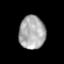
Tissue: prostate
Cell type: T cells
Senescence score: 0.3231
Nuclear area (px): 849
Mean DAPI intensity: 171.106